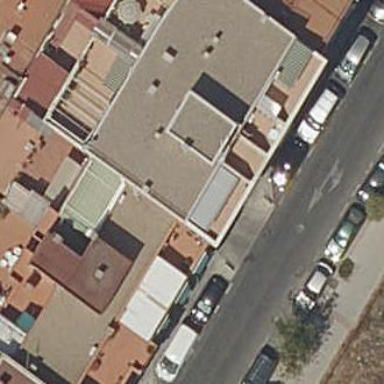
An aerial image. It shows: Image showing building with apartments.